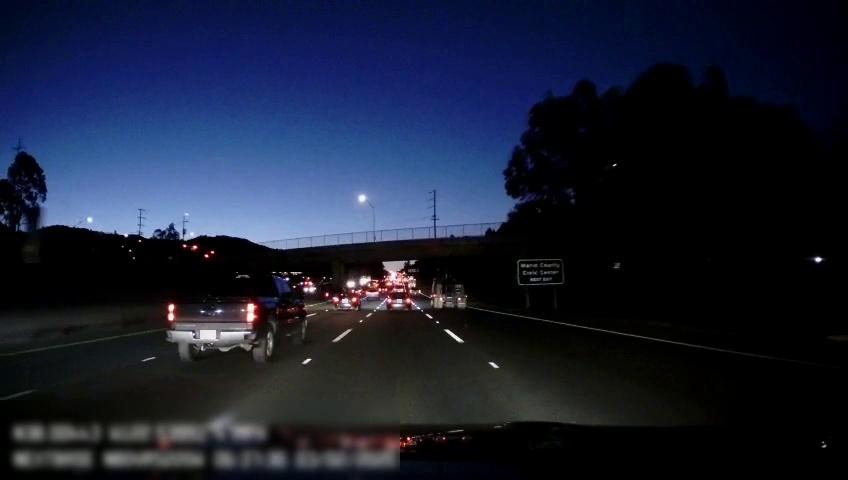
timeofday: Night
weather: Other
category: Drivable Space
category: Vehicles | Other LV
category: Vehicles | Truck
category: Vehicles | Car
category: Vehicles | Car
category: Vehicles | Car
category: Lanes | Alternate Lane
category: Lanes | Current Lane
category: Lanes | Current Lane
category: Lanes | Alternate Lane
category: Lanes | Alternate Lane
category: Traffic | Signs